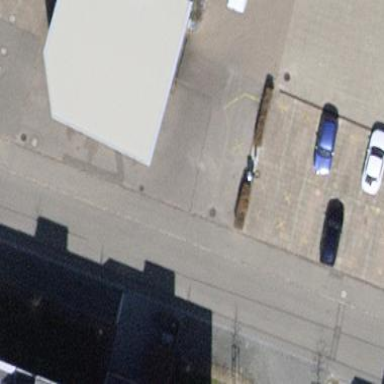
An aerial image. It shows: Garage.